Interaction volume radius: 5 \u00c5
Interaction volume height: 35 \u00c5
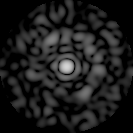
Disorder parameter: 0.8357